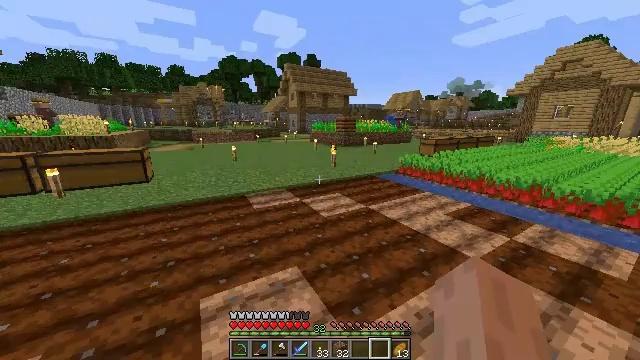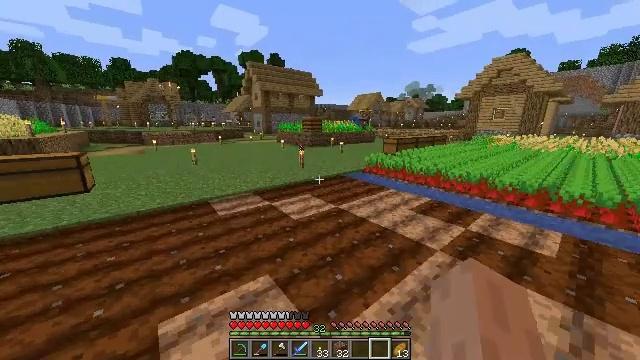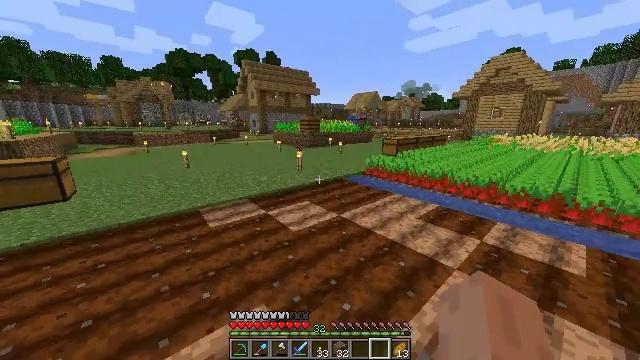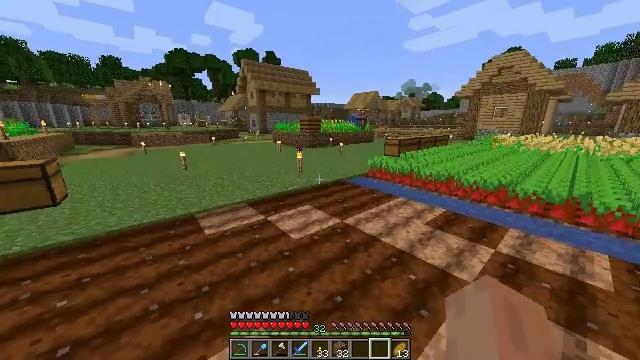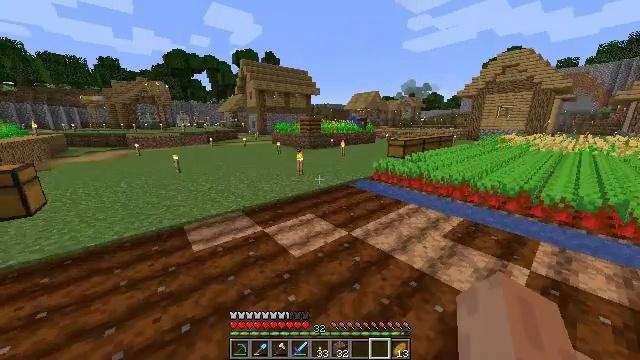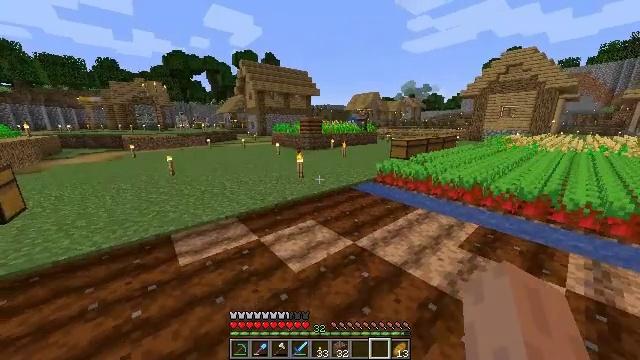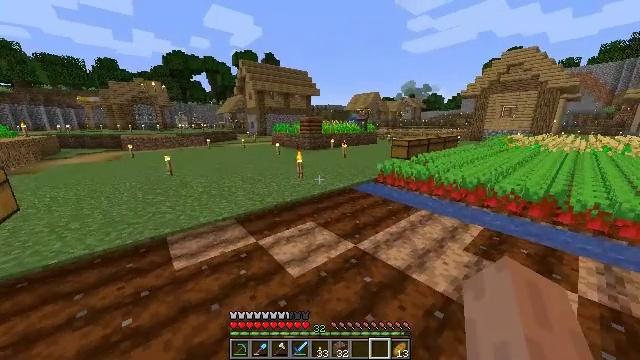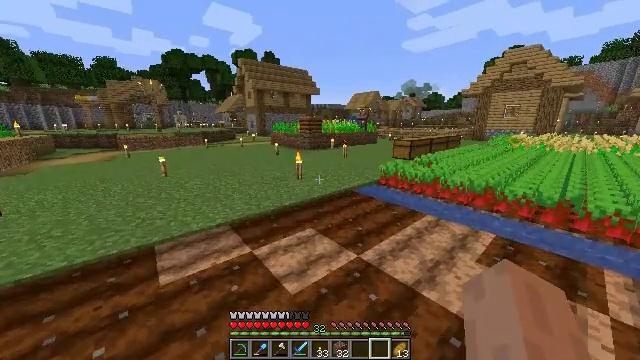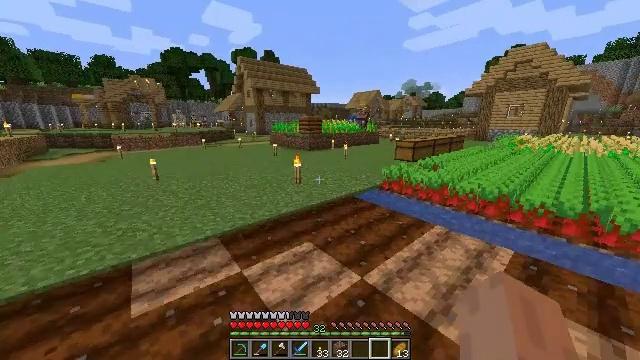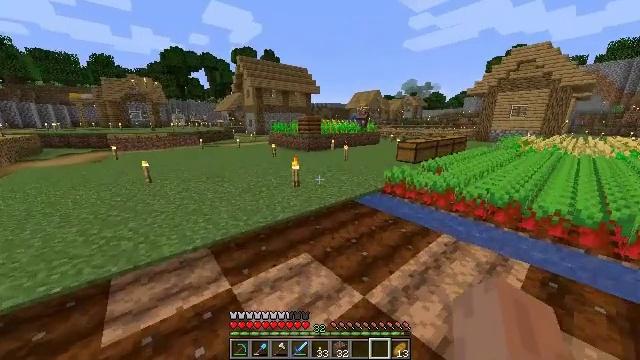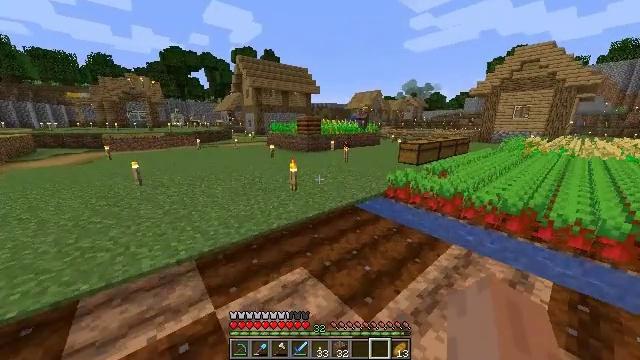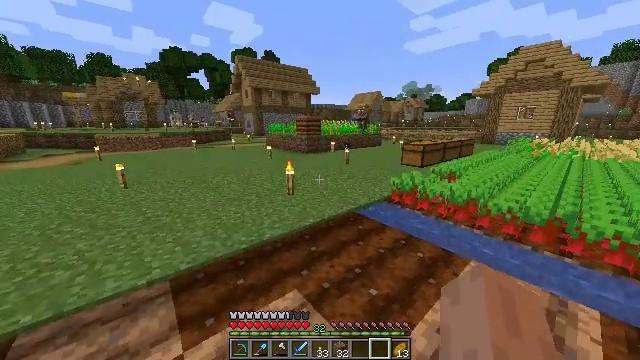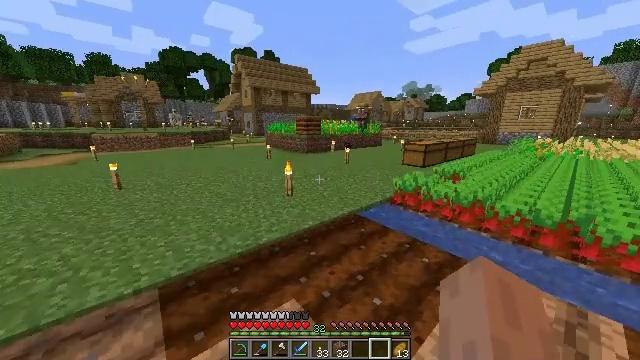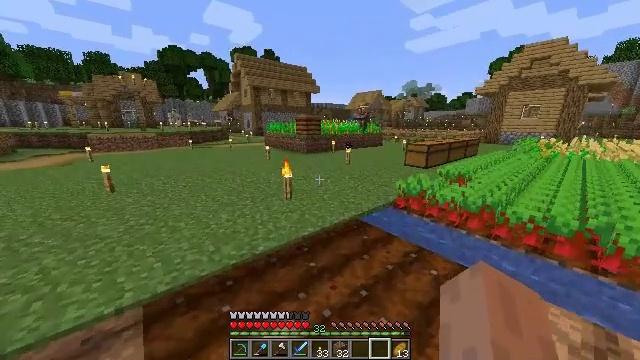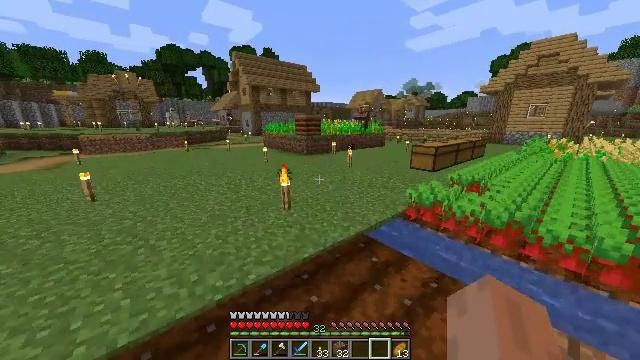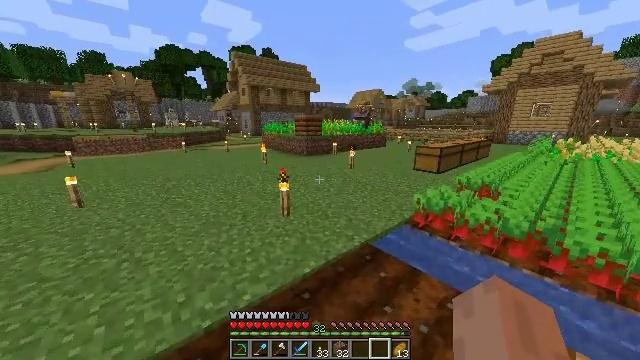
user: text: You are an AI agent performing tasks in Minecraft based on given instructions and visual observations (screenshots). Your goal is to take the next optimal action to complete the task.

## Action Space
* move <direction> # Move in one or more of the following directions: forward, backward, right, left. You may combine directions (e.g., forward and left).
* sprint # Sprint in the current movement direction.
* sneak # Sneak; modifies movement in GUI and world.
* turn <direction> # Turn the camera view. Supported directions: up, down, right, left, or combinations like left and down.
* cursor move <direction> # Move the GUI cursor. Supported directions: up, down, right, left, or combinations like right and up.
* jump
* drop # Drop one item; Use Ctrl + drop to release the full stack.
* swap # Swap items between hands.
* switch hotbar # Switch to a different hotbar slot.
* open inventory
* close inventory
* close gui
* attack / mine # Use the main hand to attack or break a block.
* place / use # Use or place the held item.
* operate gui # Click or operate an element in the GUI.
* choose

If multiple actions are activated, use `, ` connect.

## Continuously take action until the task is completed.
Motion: motion action
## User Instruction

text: Use two iron ingots and two sticks to craft an iron hoe.
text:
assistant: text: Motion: move forward, sprint, turn right
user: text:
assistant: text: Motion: move forward, sprint
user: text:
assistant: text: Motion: move forward, sprint
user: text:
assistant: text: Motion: move forward, sprint
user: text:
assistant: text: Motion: move forward, sprint
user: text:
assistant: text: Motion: move forward, sprint
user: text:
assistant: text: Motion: move forward, sprint
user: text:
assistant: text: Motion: move forward, sprint
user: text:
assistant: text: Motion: move forward, sprint
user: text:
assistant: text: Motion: move forward, sprint
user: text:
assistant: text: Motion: move forward, sprint
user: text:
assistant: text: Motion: move forward, sprint
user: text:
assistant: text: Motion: move forward, sprint
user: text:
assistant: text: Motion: move forward, sprint
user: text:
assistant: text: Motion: move forward, sprint
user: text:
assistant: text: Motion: move forward, sprint
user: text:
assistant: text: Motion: move forward, sprint
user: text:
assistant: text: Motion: move forward, sprint
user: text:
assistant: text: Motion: move forward, sprint
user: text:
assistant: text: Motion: move forward, sprint
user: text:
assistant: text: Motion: move forward, sprint
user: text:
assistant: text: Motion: move forward, sprint
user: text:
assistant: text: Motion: move forward, sprint
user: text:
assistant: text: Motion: move forward, sprint, turn right
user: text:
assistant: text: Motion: move forward, sprint, turn right
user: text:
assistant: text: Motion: move forward, sprint, turn right
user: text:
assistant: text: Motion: move forward, sprint, turn right
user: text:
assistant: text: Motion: move forward, sprint, turn right
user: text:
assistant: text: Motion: move forward, sprint, turn right
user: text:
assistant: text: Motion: move forward, sprint